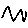
Label: zigzag